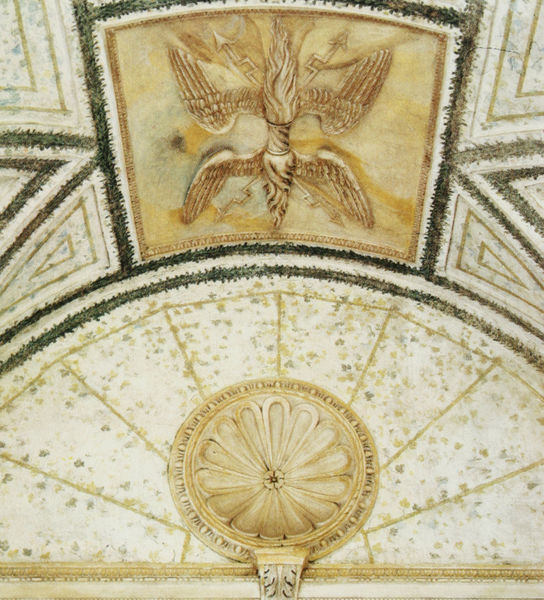
Titel: Sala dei Dardi, Detail der Decke
Künstler: Alberto Cavalli
Standort: Sabbioneta
Institution: Palazzo Ducale
Schlagwörter: adler, flügel, gemälde, vogel, weiß, gelb, grün, ausschnitt, marmor, raum, schwarz, gras, beige, malerei, muster, ornament, wand, architektur, stein, vögel, kirche, boden, gold, decke, girlande, renaissance, rokoko, kreis, rund, skulptur, relief, bogen, italien, fußboden, hecke, linien, kuppel, detail, symmetrie, ornamente, verzierung, stuck, deutsch, bildhauerei, foto, fotografie, wände, gewölbe, flamme, blitze, mosaik, allegorie, rom, wappen, zacken, medallion, rippengewölbe, rosette, mauern, blitz, muschel, deckengemälde, fresko, geflügelt, fackel, pfeil, geometrie, fresco, pfeile, akanthus, marmot, deckenornament, blitzbündel, felsder, bahneb, donnerkeil, geflügelter donnerkeil, deckenrelief, freslo